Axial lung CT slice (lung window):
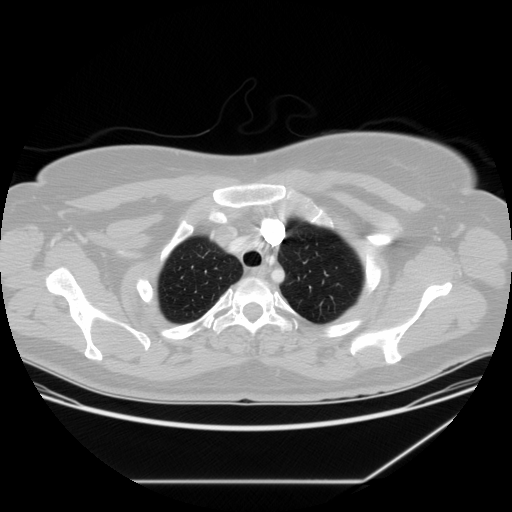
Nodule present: no